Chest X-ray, PA view. Patient: 63 years old, sex M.
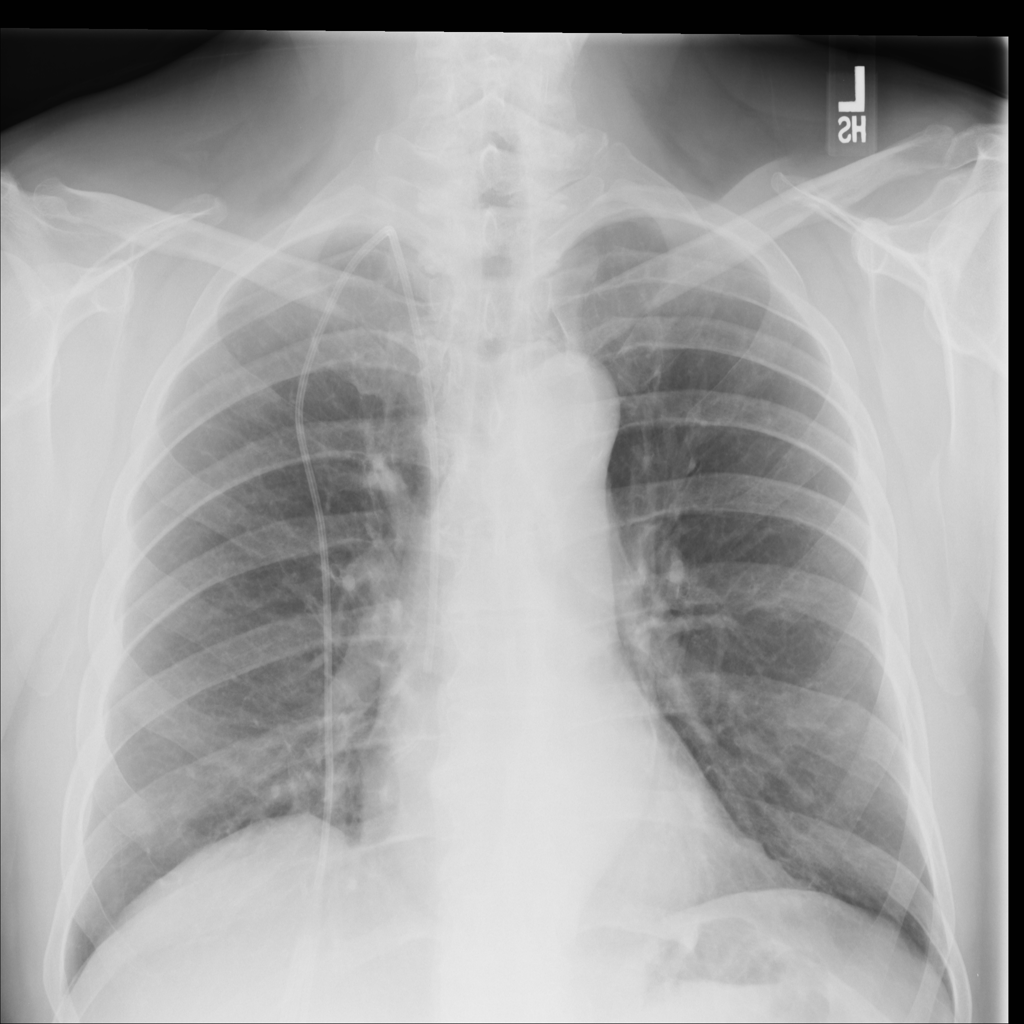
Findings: No Finding